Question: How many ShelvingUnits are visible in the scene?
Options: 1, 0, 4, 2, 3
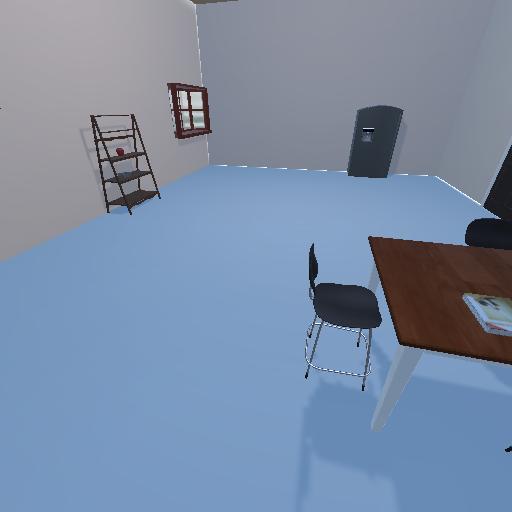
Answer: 1